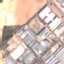
Label: Industrial